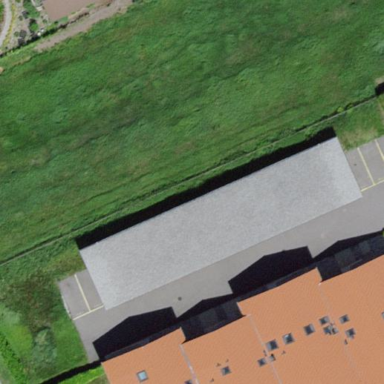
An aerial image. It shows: View of roof of building.